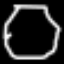
Label: octagon